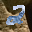
Label: 2